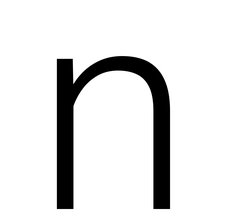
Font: Roboto_Light